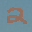
Label: 2